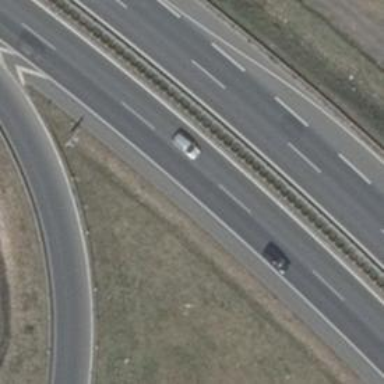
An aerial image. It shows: Trunk motorroad.